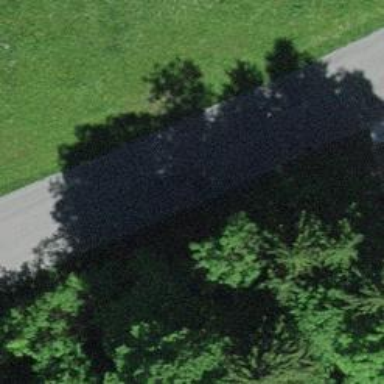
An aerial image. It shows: Unclassified road with asphalt surface.